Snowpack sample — Loveland Pass, Silver Plume, Colorado, USA (2/11/26, 12:00 PM MST)
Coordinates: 39.663, -105.886
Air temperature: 35 °F
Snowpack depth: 82 cm
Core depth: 30 cm
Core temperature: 28.4 °F
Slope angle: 13°, slope face: 12°
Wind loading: high
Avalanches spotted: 1
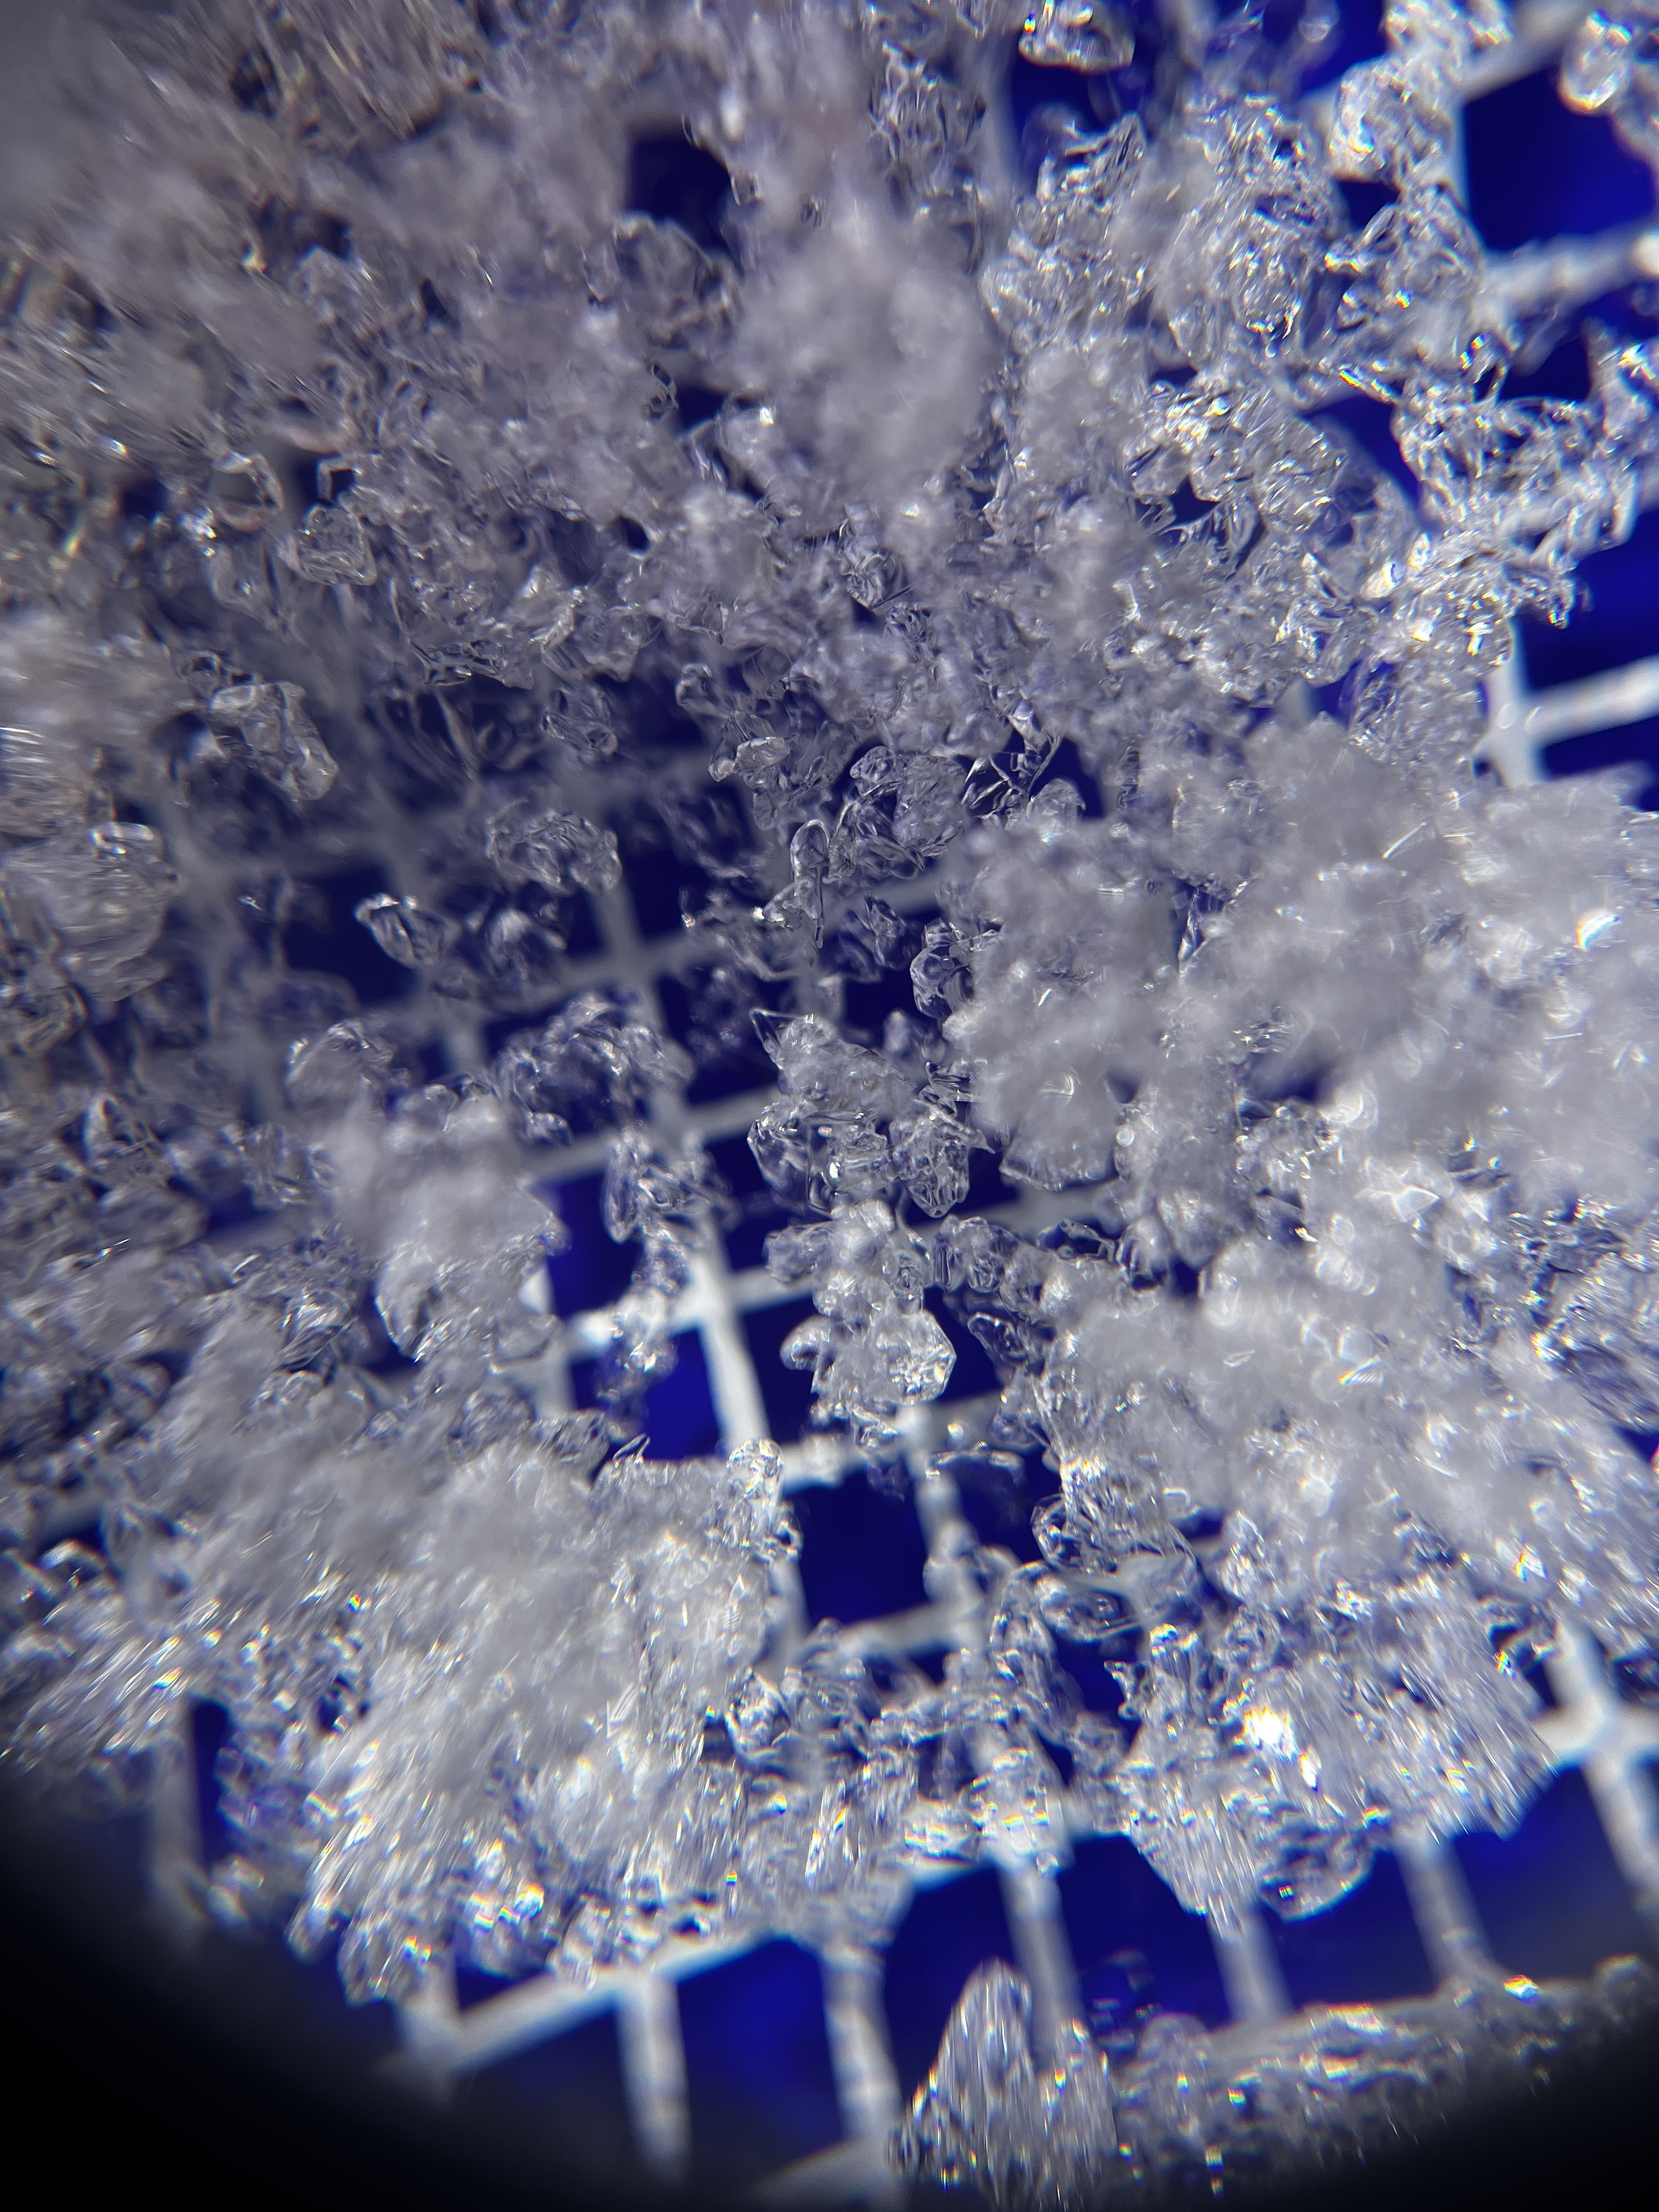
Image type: magnified_profile
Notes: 1 small avalanche spotted on the north side of the bowl, lots of wind loading